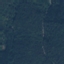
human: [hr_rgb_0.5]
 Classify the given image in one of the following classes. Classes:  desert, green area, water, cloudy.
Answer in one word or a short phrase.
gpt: green area